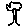
Label: tree